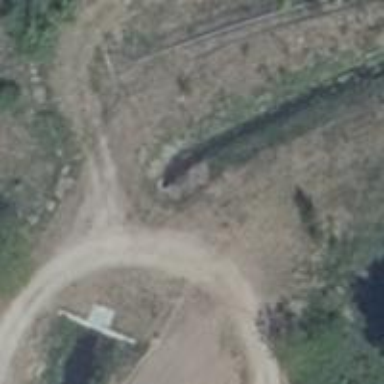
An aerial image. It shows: Culvert tunnel.